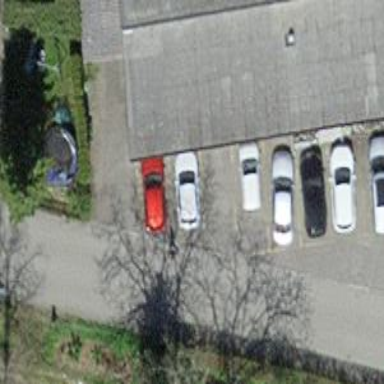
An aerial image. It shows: Charging station.